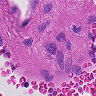
Metastatic tissue present: no